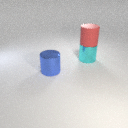
large red rubber cylinder above large cyan metal cylinder